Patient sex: M
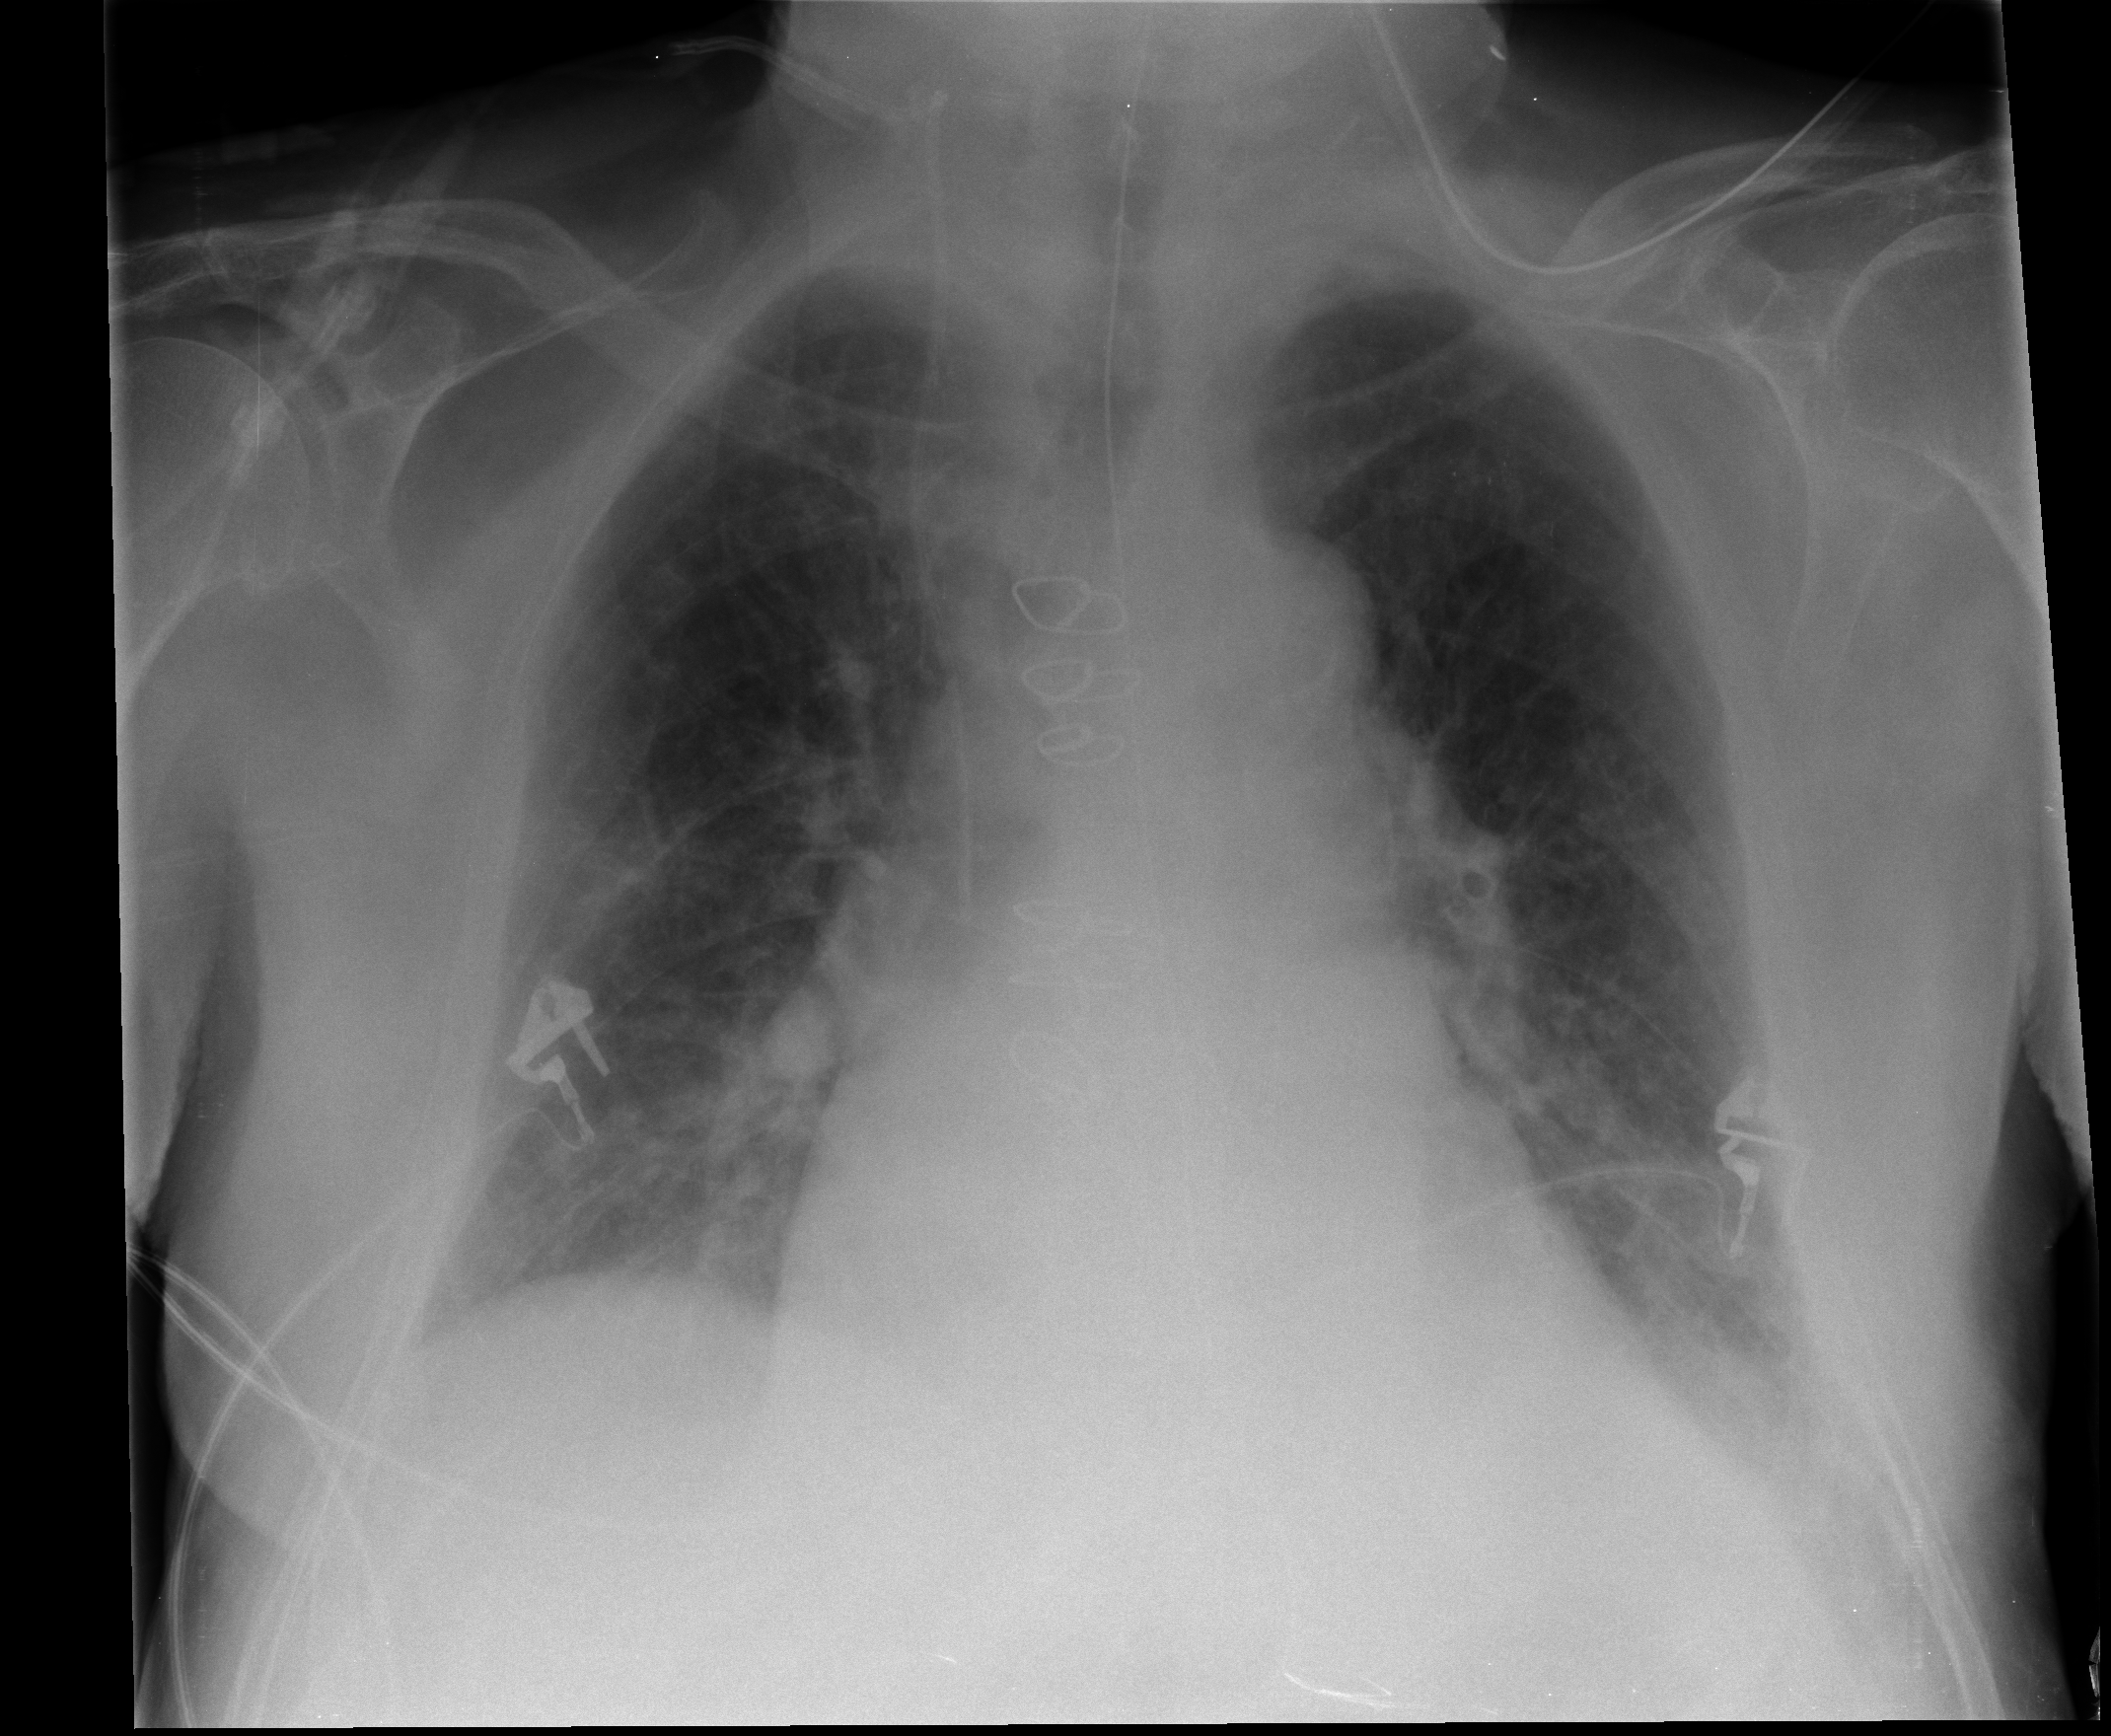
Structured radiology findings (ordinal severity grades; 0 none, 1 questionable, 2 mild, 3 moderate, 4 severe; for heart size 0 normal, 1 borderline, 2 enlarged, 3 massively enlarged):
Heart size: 1
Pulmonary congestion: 1
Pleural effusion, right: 0
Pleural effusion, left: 1
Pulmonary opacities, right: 1
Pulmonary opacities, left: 1
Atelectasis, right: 1
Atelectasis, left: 0